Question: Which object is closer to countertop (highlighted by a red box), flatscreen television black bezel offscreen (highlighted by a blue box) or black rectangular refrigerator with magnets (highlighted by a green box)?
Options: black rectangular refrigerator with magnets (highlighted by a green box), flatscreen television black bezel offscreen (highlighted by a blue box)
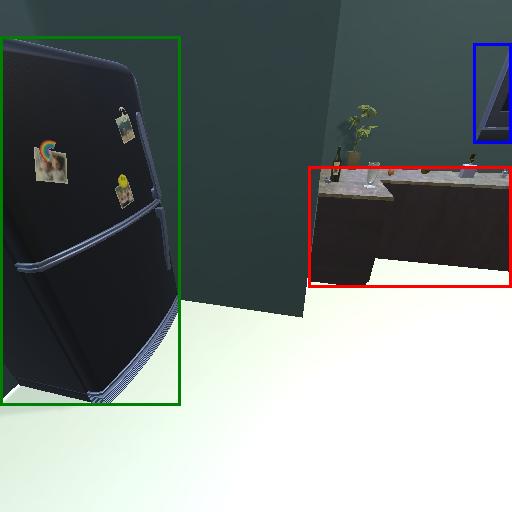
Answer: black rectangular refrigerator with magnets (highlighted by a green box)